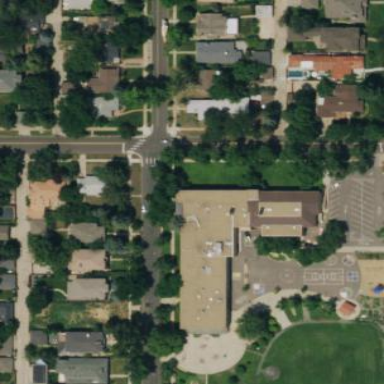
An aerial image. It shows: School building.